Aerial crown-view tile of a tropical tree (Barro Colorado Island, Panama), acquired 20241112:
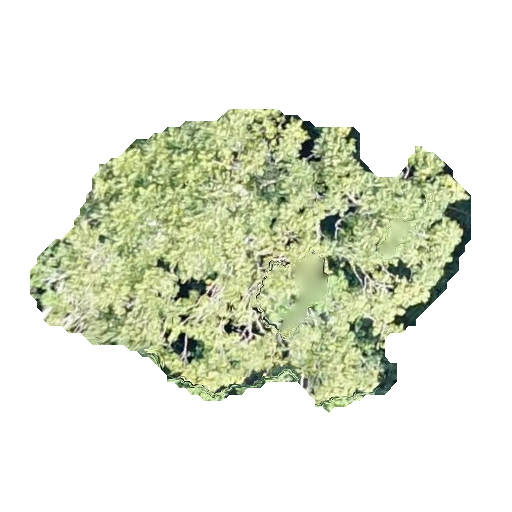
Species: Jacaranda copaia
GBIF accepted scientific name: Jacaranda copaia
Crown area: 140.006 m²